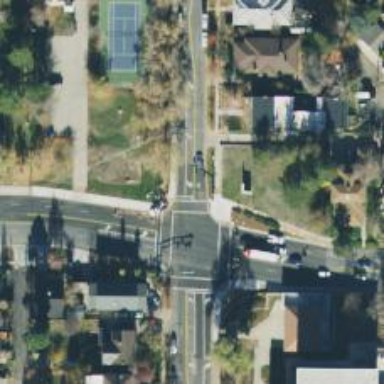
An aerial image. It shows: Crossing on the road with line markings.